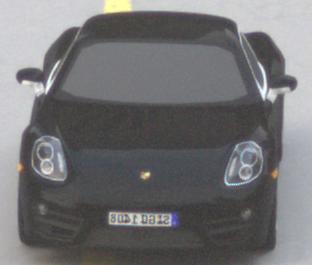
Make: Porsche
Model: Cayman
Detailed model: Cayman (981C)
Model produced from: 2013/03
Model produced until: 2014/04
Doors: 2
Color: black
Road condition: dry road
Daytime: morning or afternoon
Contrast: low contrast